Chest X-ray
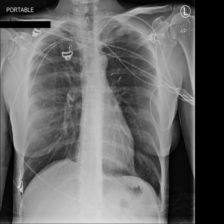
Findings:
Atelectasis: negative
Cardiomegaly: negative
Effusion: negative
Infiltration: negative
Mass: negative
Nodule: negative
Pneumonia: negative
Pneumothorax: negative
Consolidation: negative
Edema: negative
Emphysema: negative
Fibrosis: negative
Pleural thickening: negative
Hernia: negative